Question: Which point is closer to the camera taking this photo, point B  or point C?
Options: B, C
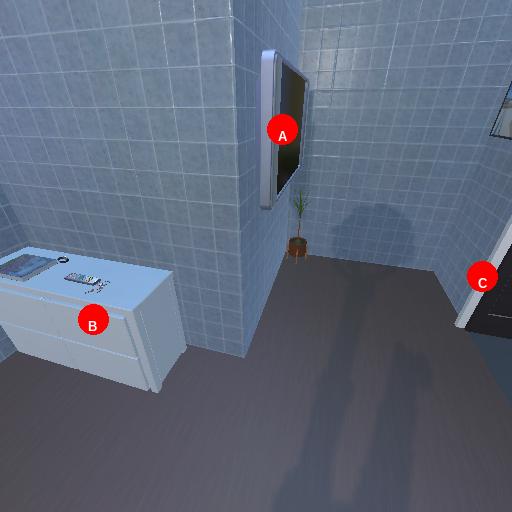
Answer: B